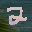
Label: 2